Question: If I have the <URL>
HTML:
'''
<p>
<a href="#">Home</a>
<a href="#">Section</a>
<a href="#">Subsection</a>
</p>
'''
CSS:
'''
a:before {
content: "/";
padding-right: 4px;
}
a:first-child:before {
content: """;
}
'''
the content separators show up as part of the link.

Any way for the content to not be part of the link and still use this css technique?
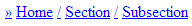
Answer: I suggest changing your HTML to:
'''
<ul>
<li><a href="#">Home</a></li>
<li><a href="#">Section</a></li>
<li><a href="#">Subsection</a></li>
</ul>
'''
and then you can use 'li:before':
'''
li {
list-style: none;
display: inline;
}
li:before {
content: "/";
padding-right: 4px;
}
li:first-child:before {
content: """;
}
'''
<URL>